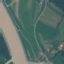
Land use / land cover class: River